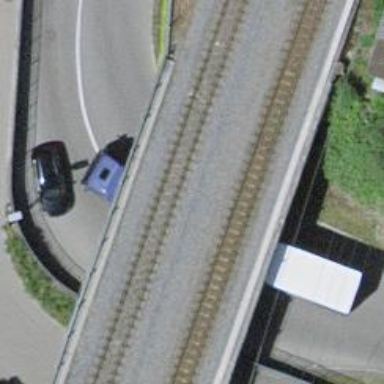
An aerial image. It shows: Narrow-gauge railway bridge with electrified tracks and single track passing over it.